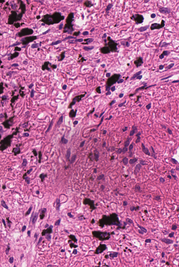
Tumor epithelial tissue: no
Tumor-associated stroma tissue: yes
Normal tissue: no